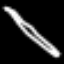
Label: pencil